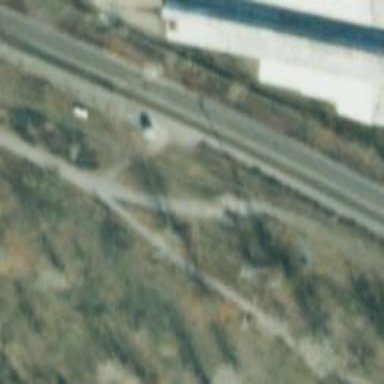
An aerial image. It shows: Outdoor signal box located along the railway.